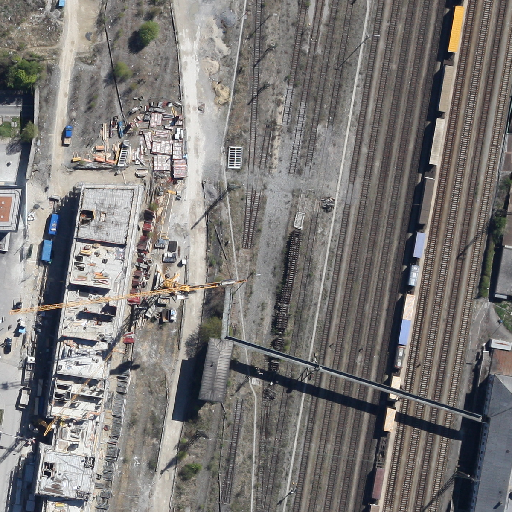
Referring expression: light-duty vehicle